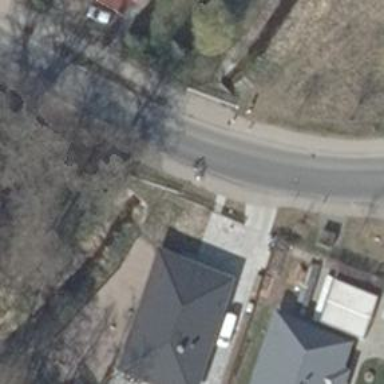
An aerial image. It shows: Sidewalk bridge over footway.